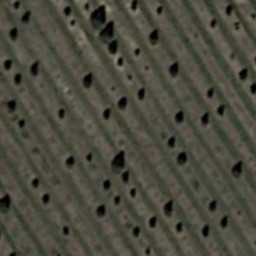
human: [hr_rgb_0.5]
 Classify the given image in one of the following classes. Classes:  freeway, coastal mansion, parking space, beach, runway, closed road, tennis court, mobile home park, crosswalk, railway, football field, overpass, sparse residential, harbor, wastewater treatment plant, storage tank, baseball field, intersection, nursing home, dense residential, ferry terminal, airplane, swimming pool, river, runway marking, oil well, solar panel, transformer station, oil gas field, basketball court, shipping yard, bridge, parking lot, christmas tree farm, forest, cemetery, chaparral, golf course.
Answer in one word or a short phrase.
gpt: christmas tree farm